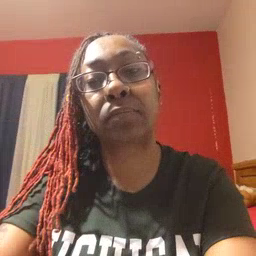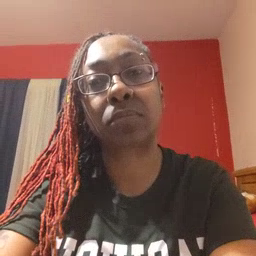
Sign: aunt